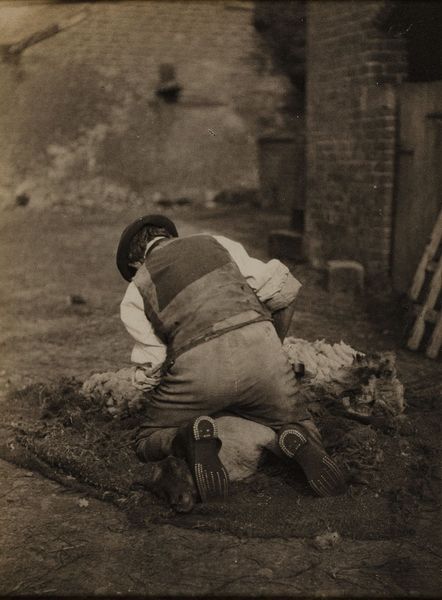
Titel: Schafschur
Künstler: Frederick Hollyer
Standort: Hamburg
Institution: Museum für Kunst und Gewerbe Hamburg
Schlagwörter: tier, tiere, mütze, mensch, vieh, boden, bauern, papier, schuhe, handarbeit, junge, foto, fotografie, photographie, scheren, schaf, tierbild, photo, hirte, hirtin, feinarbeit, ziege, hirt, schafhirtin, schur, kuhhirt, lichtbild, dokumentarfotografie, piktoralismus, kunstfotografie, piktorialismus, bildwerke, schafhirt, angewandte und bildende kunst, hessische systematik, platindruck, platinotypie, passepartouriert, berichtende, künstlerische, händen, pictorialismus